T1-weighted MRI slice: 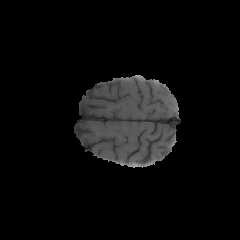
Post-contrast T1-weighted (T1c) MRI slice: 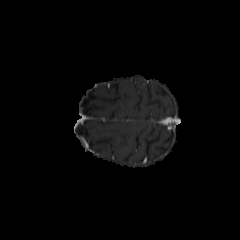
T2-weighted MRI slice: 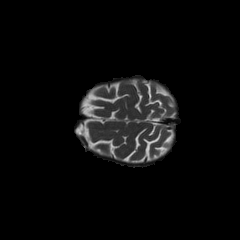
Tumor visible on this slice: no